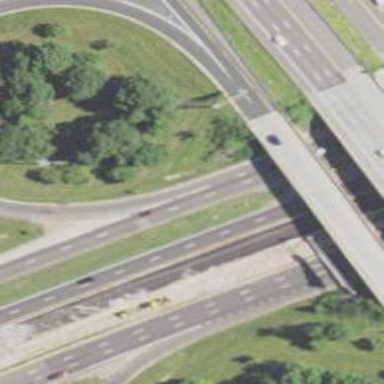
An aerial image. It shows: Motorway junction.